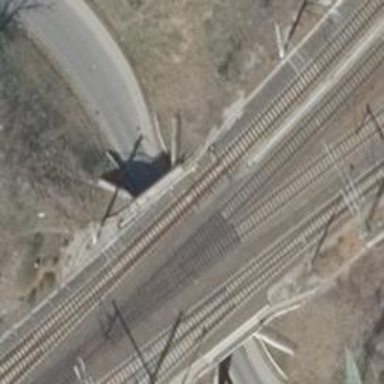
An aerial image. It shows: Railway track with contact lines for electrification.